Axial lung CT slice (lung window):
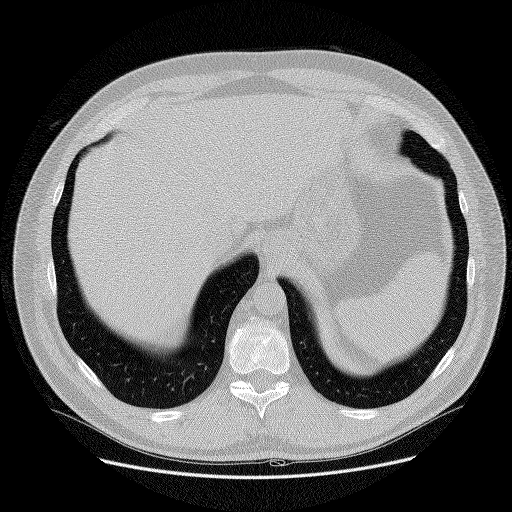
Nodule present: no